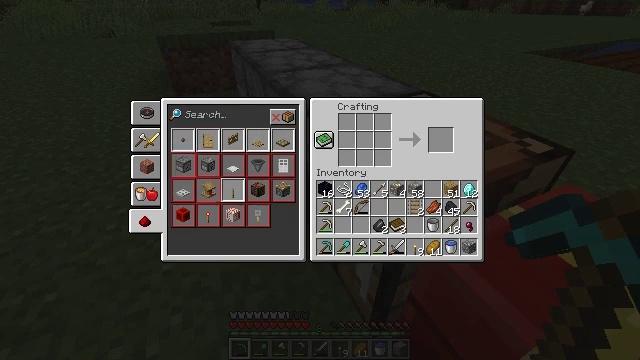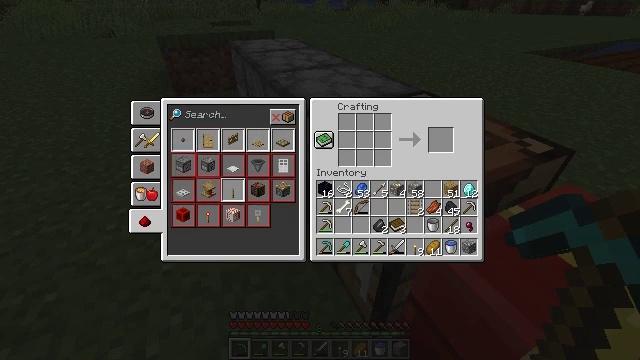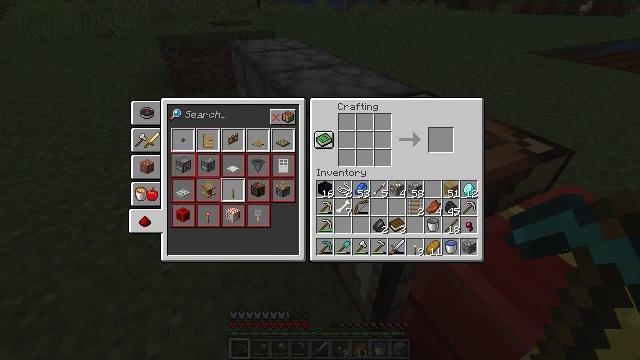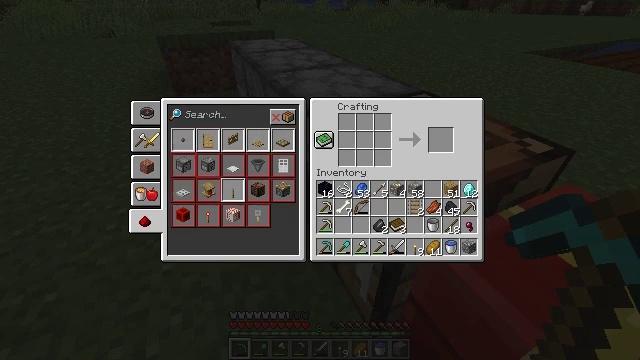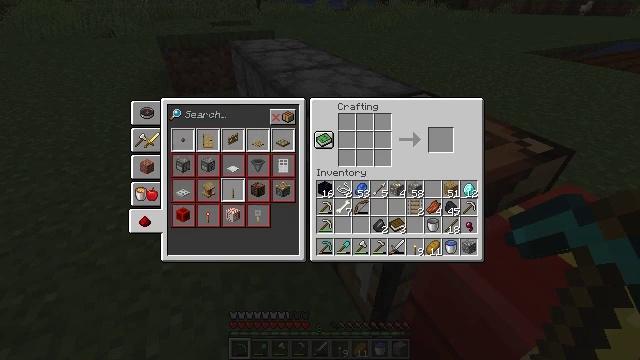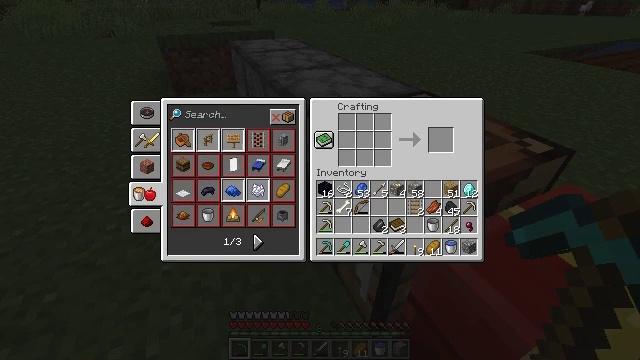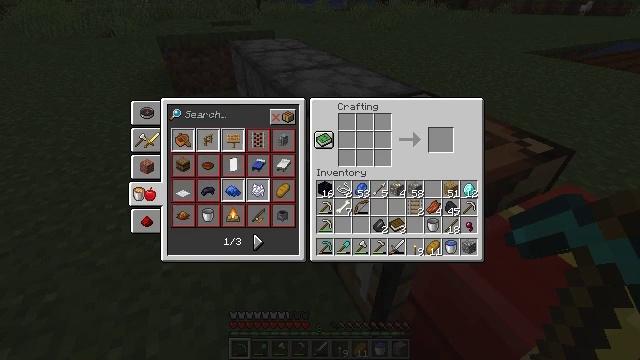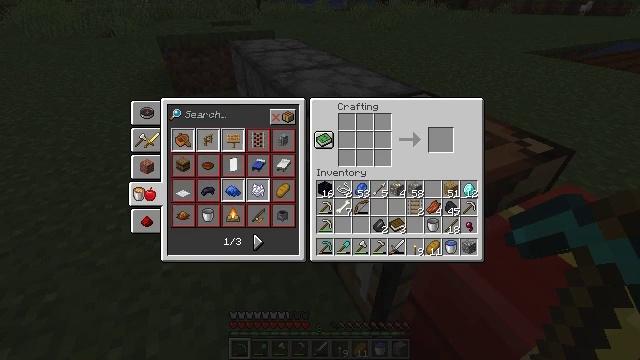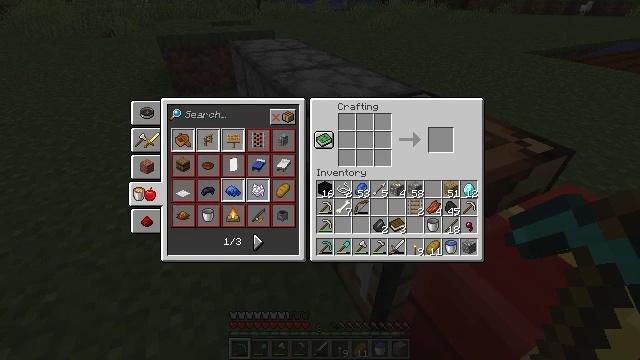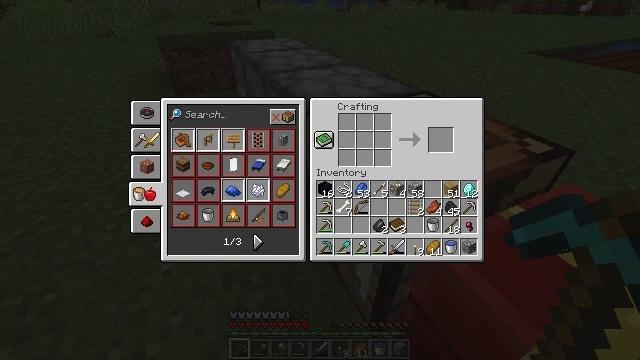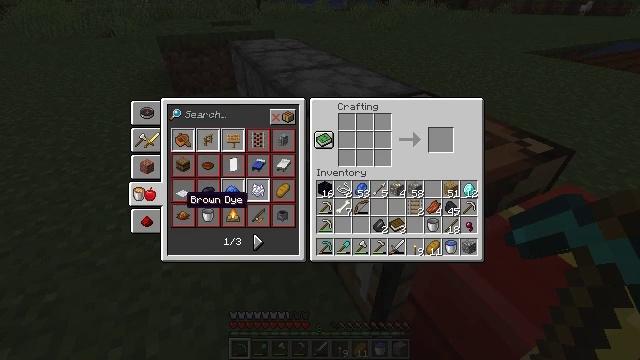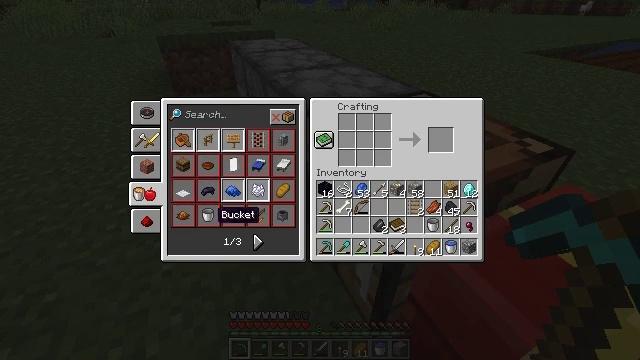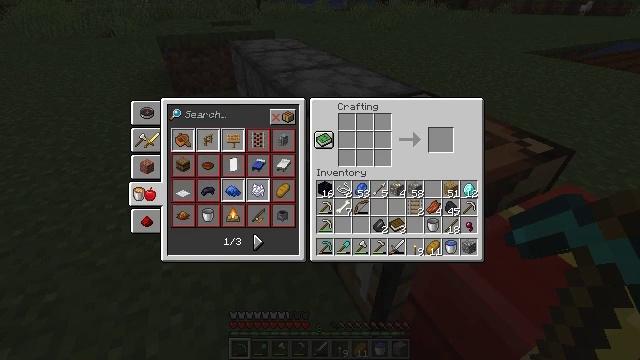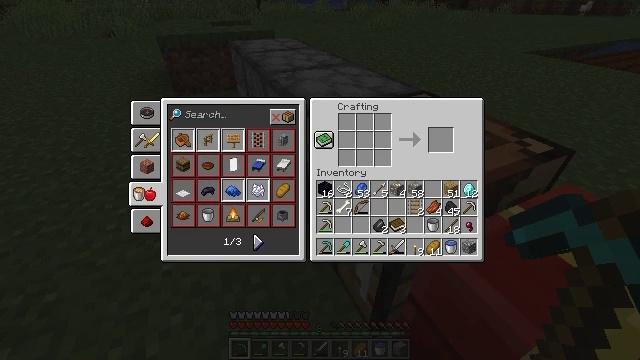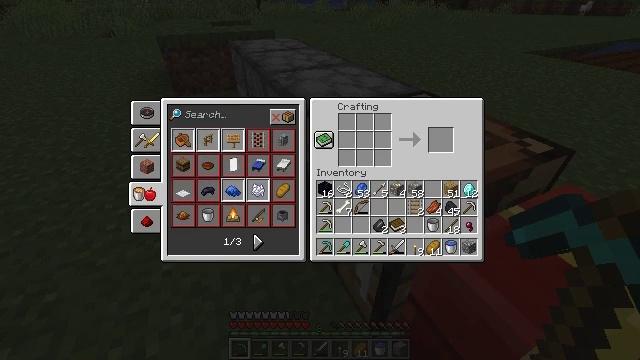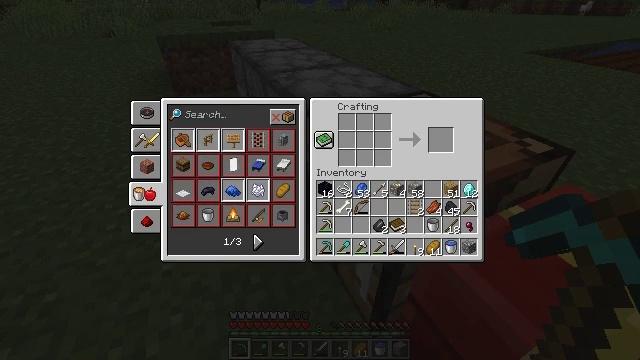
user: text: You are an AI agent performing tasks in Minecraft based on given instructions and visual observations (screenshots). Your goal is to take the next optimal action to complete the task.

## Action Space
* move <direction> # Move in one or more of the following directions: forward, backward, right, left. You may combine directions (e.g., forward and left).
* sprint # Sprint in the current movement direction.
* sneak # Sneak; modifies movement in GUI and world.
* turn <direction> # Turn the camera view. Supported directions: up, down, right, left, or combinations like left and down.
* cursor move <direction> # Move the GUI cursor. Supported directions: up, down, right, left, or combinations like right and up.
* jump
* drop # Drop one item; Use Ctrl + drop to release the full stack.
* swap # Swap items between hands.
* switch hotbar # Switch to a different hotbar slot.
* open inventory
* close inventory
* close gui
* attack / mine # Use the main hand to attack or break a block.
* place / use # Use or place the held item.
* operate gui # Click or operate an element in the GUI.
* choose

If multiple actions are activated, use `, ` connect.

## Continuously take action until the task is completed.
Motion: motion action
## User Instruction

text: Convert obsidian, diamonds, and a book into an enchanting table.
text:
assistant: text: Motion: no_op
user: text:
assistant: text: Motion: no_op
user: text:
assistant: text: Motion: no_op
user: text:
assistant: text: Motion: no_op
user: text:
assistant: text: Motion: operate gui
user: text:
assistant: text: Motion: operate gui
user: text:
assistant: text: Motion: no_op
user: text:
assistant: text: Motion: no_op
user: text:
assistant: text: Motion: cursor move right and down
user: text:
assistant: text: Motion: cursor move right and down
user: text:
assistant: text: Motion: cursor move right and down
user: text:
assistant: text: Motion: cursor move right and down
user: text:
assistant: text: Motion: cursor move right
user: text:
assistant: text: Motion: cursor move right
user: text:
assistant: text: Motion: no_op
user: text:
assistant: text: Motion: no_op
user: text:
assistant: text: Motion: no_op
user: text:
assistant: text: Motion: no_op
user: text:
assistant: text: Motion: operate gui
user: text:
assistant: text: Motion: operate gui
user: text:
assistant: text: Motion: no_op
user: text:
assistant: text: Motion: no_op
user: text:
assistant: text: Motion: no_op
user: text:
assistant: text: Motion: no_op
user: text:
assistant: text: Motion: operate gui
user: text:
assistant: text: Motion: operate gui
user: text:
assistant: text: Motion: operate gui
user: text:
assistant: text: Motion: no_op
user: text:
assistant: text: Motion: no_op
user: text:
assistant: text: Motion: no_op